Question:
Hi there, I want to crop the image within a div that is divided into two parts in a circle. One side is half cropped pic and the other side is just background color with the name on it. I am currently using following code :
width: 220px;
'''
userdp {
height: 220px;
border: 4px solid red;
border-radius: 50%;
position: relative;
object-fit: none;
}
'''
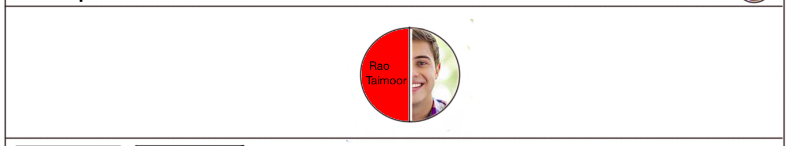
Answer: If your image is inside the 'div' element that you're applying that styling to as below you should just need to add 'overflow: hidden' to the CSS.
'''
<div class="userdp">
<img src="..." />
</div>
'''
And the styling.
'''
.userdp {
height: 220px;
width: 220px;
border-radius: 50%;
overflow: hidden;
}
'''
I've created an example here for you:
<URL>